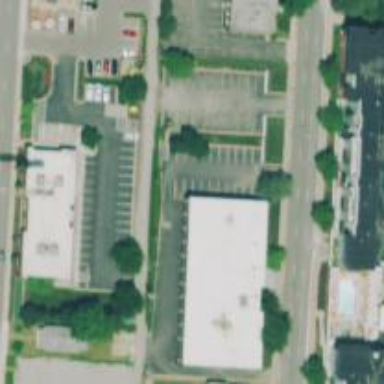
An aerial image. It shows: Commercial area.